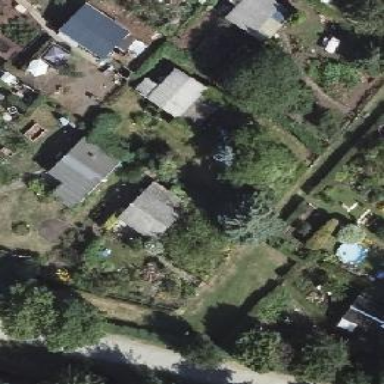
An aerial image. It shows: Plot in the allotments.